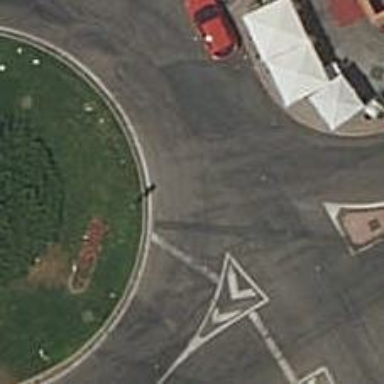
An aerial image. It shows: Circular junction on residential road.